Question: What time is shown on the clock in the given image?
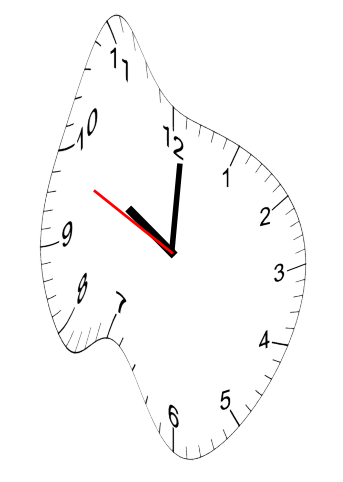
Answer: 10:00:49